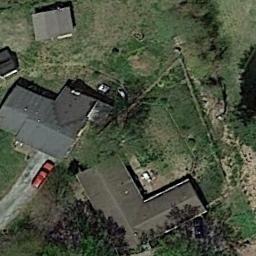
Label: residential